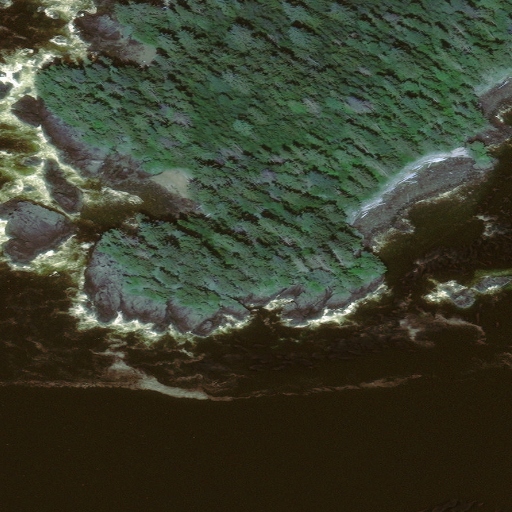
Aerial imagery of cape in Alaska named Dead Tree Point containing only unknown